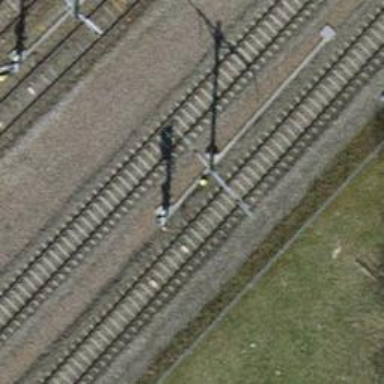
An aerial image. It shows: Railway signal.